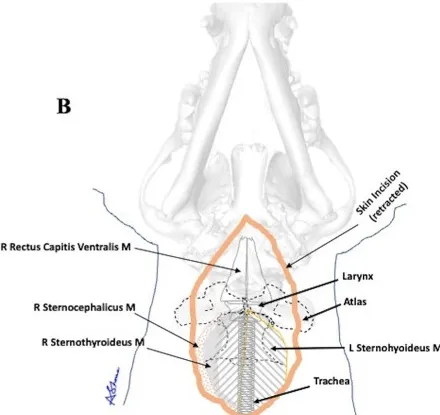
(B) An illustration of showing many of the important anatomical structures encountered in this modified approach.
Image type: radiology (ct)